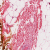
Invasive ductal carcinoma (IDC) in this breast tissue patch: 0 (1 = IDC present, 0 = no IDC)